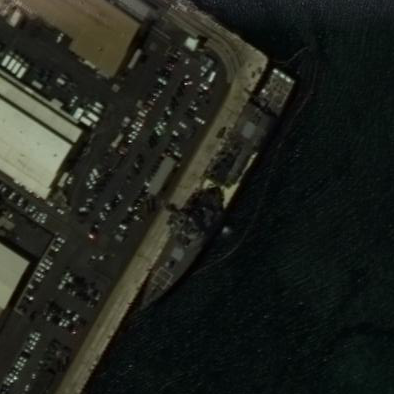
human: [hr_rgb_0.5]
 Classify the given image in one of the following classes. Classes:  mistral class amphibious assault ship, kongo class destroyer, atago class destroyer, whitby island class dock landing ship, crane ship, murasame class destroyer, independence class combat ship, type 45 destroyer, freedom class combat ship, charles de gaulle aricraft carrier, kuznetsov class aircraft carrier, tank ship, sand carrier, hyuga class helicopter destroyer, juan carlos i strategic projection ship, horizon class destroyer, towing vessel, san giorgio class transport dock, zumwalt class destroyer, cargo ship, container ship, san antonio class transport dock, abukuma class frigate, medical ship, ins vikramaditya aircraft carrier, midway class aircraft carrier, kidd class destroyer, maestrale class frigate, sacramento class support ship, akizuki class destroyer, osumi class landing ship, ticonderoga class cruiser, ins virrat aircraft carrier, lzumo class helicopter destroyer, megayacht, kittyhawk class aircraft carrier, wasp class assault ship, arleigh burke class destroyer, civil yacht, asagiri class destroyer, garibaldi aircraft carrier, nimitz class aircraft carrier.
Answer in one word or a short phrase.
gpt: Arleigh Burke class destroyer